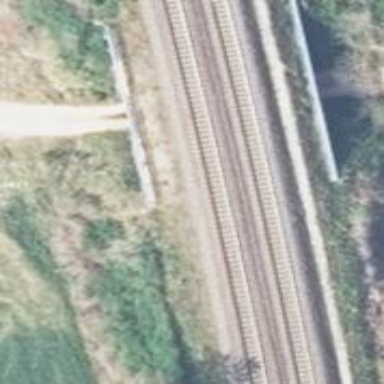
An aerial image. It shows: Railway bridge with electrified contact lines.